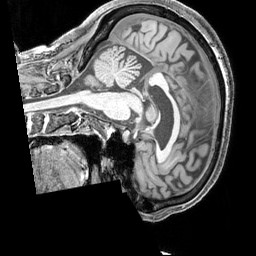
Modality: T1w
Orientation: sagittal
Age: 62
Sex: female
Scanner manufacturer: siemens
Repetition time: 2.3 s
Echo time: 0.00226 s